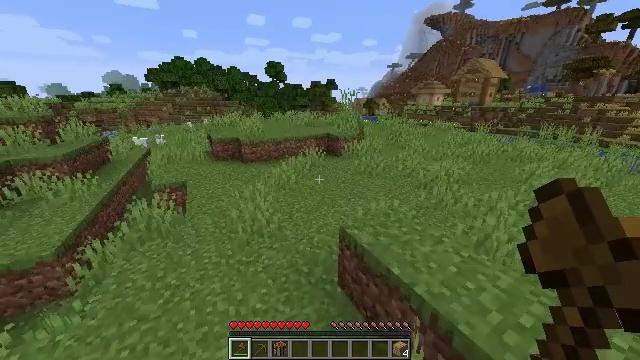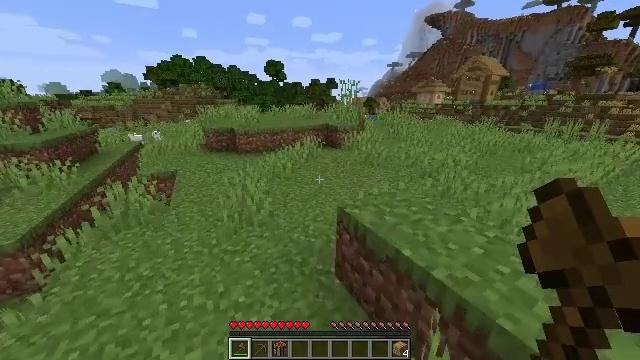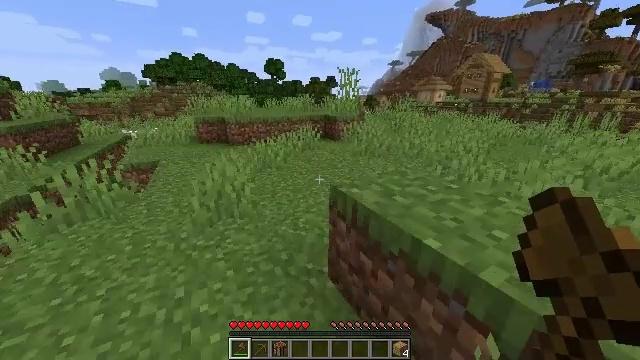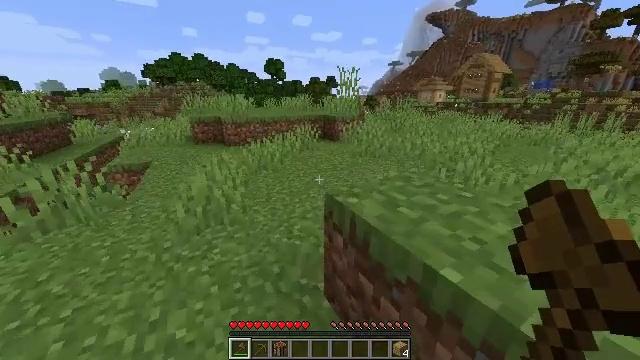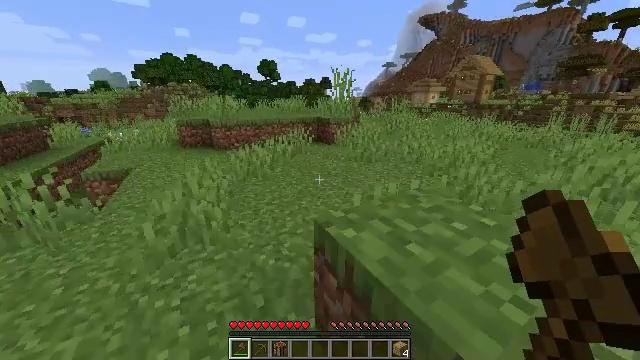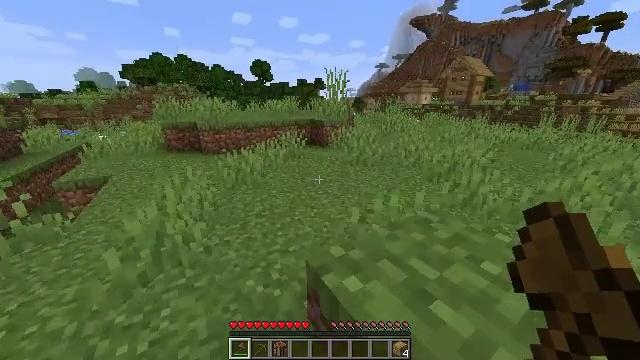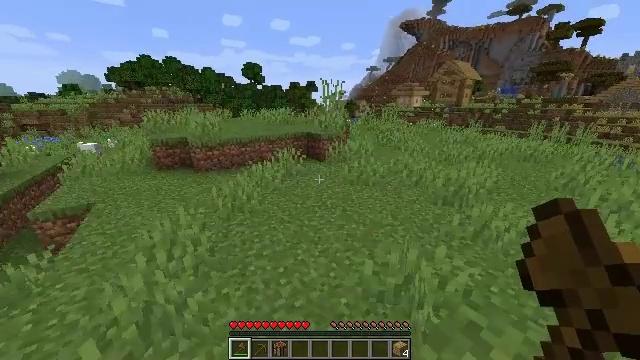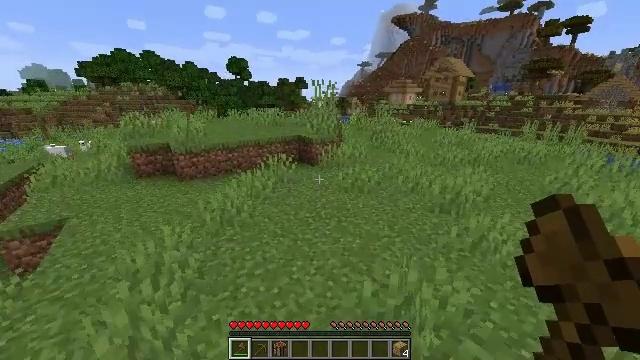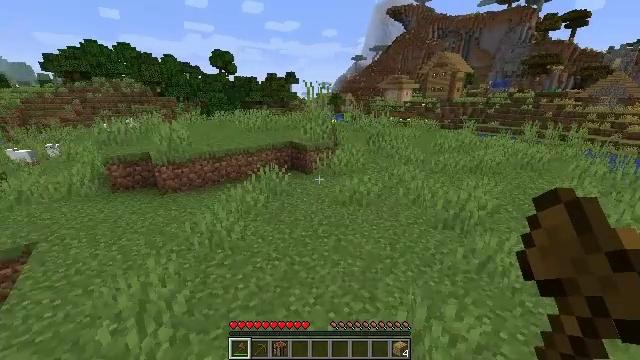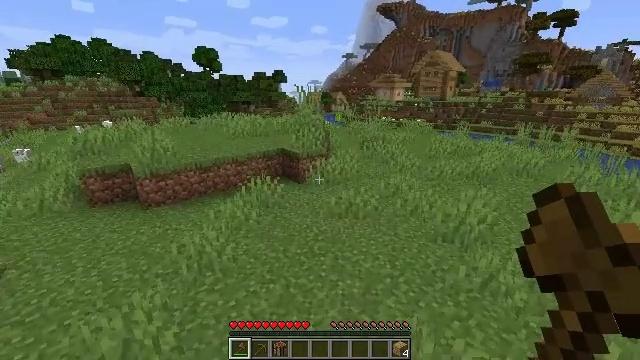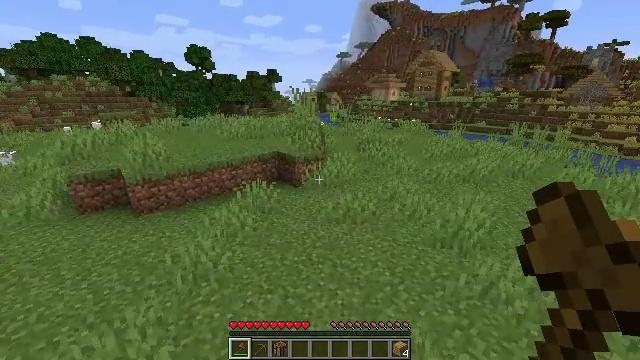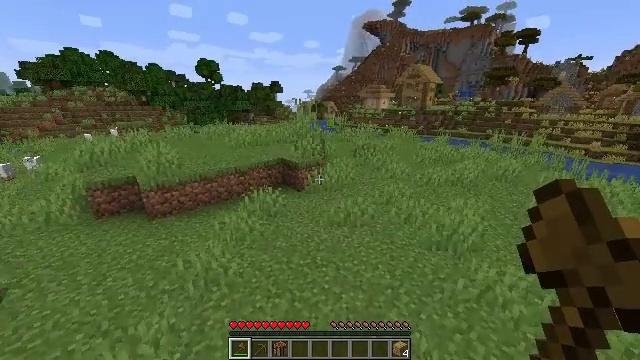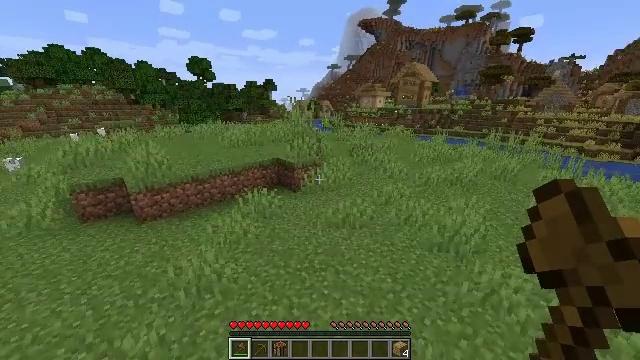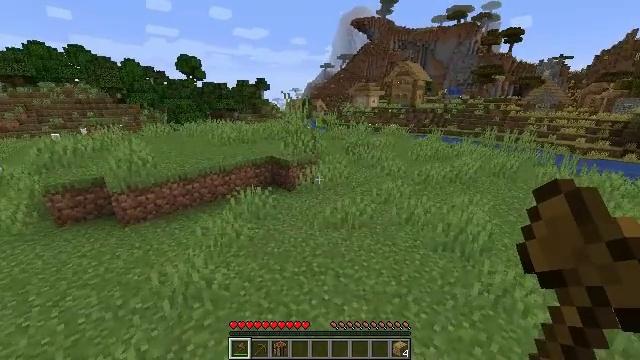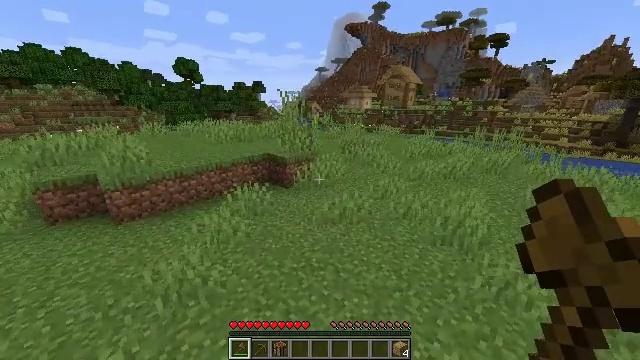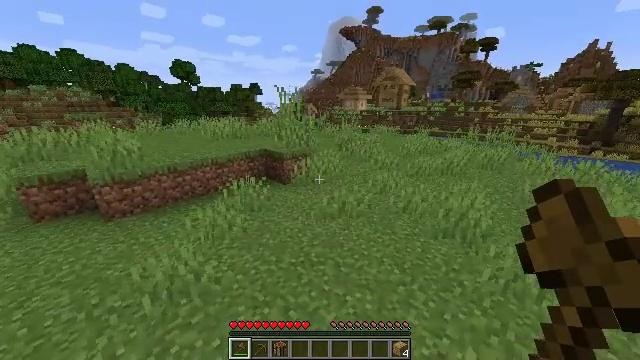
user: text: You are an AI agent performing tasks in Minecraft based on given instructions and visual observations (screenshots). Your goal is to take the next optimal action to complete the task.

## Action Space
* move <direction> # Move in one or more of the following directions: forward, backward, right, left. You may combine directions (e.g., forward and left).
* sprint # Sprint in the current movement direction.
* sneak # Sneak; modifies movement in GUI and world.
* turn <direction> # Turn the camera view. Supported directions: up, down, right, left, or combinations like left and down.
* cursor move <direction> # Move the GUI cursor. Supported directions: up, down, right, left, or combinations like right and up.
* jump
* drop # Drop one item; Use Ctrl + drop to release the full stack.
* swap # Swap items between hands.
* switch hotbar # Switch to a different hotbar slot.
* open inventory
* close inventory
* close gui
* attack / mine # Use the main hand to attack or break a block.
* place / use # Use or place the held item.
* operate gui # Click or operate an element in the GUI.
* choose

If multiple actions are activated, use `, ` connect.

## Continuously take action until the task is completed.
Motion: motion action
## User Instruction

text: Pick up the white bed by breaking it.
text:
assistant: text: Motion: move forward, sprint
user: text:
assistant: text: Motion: move forward, sprint
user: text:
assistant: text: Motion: move forward, sprint
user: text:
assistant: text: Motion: move forward, sprint, turn right
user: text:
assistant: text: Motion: move forward, sprint, turn right
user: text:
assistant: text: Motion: move forward, sprint, turn right, jump
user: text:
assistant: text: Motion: move forward, sprint, turn right, jump
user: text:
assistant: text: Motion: move forward, sprint, turn right, jump
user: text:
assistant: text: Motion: move forward, sprint, turn right, jump
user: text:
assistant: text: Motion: move forward, sprint, turn right, jump
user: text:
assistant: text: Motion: move forward, sprint, jump
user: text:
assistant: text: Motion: move forward, sprint, turn right
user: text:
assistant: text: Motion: move forward, sprint, turn right
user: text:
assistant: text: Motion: move forward, sprint, turn right
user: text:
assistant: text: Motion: move forward, sprint, turn right
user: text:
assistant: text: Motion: move forward, sprint
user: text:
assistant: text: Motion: move forward, sprint
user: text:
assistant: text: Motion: move forward, sprint
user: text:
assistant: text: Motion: move forward, sprint
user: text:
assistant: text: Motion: move forward
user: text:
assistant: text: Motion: move forward
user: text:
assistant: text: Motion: move forward
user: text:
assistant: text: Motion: move forward
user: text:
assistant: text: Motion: move forward
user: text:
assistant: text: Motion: move forward
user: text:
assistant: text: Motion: move forward, turn right
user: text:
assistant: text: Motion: move forward, turn right
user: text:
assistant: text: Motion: move forward, turn right
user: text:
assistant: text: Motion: move forward, turn right
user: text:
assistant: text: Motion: move forward, turn right